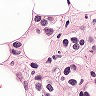
Metastatic tissue present: yes